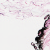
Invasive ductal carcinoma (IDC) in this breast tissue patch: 0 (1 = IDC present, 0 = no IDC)